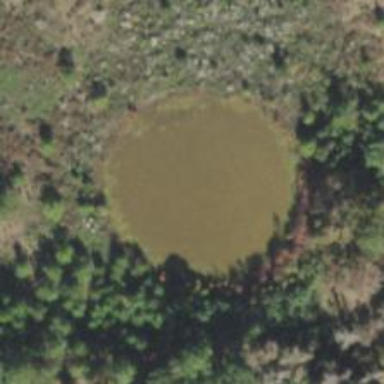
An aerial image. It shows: Reservoir of water.